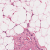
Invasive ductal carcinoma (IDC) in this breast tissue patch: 1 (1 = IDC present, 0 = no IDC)